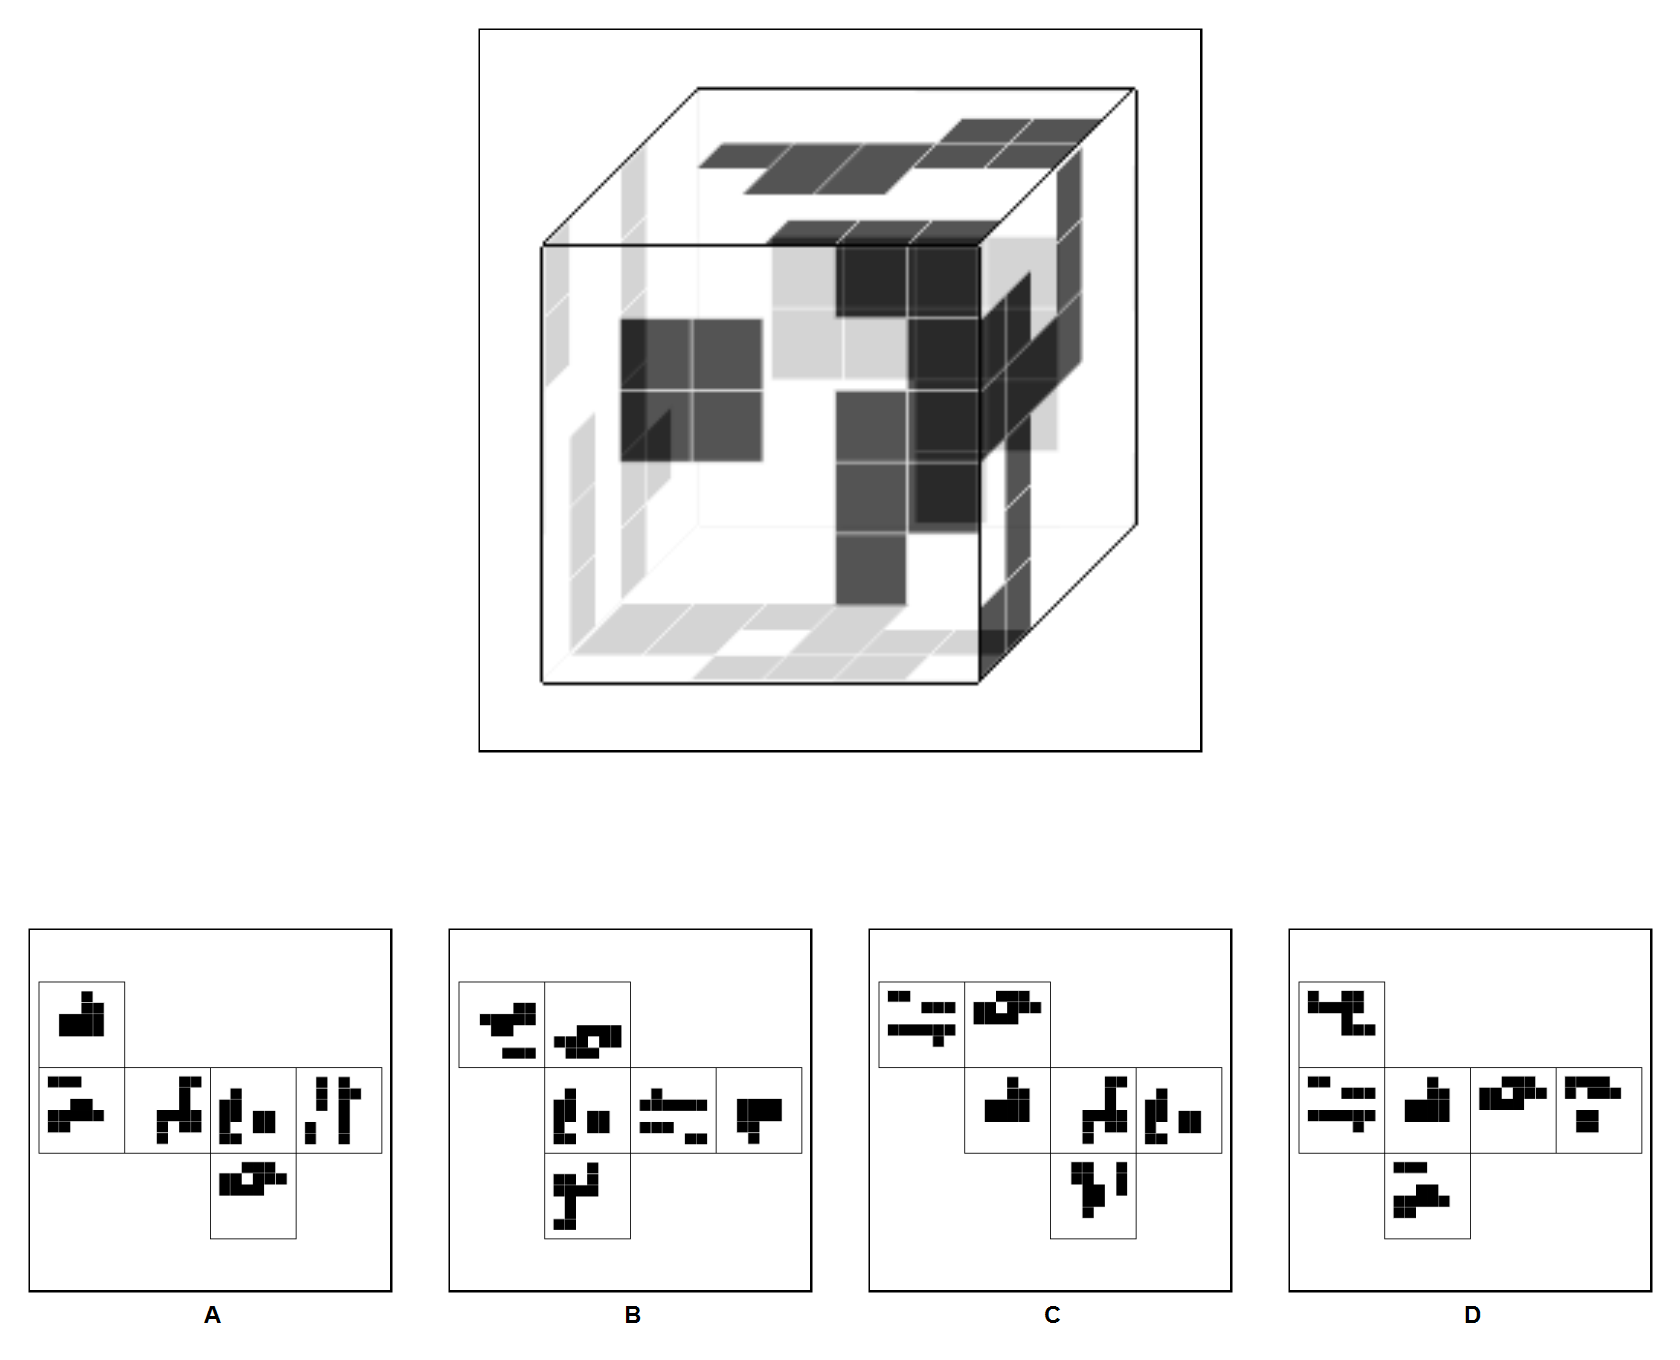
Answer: C